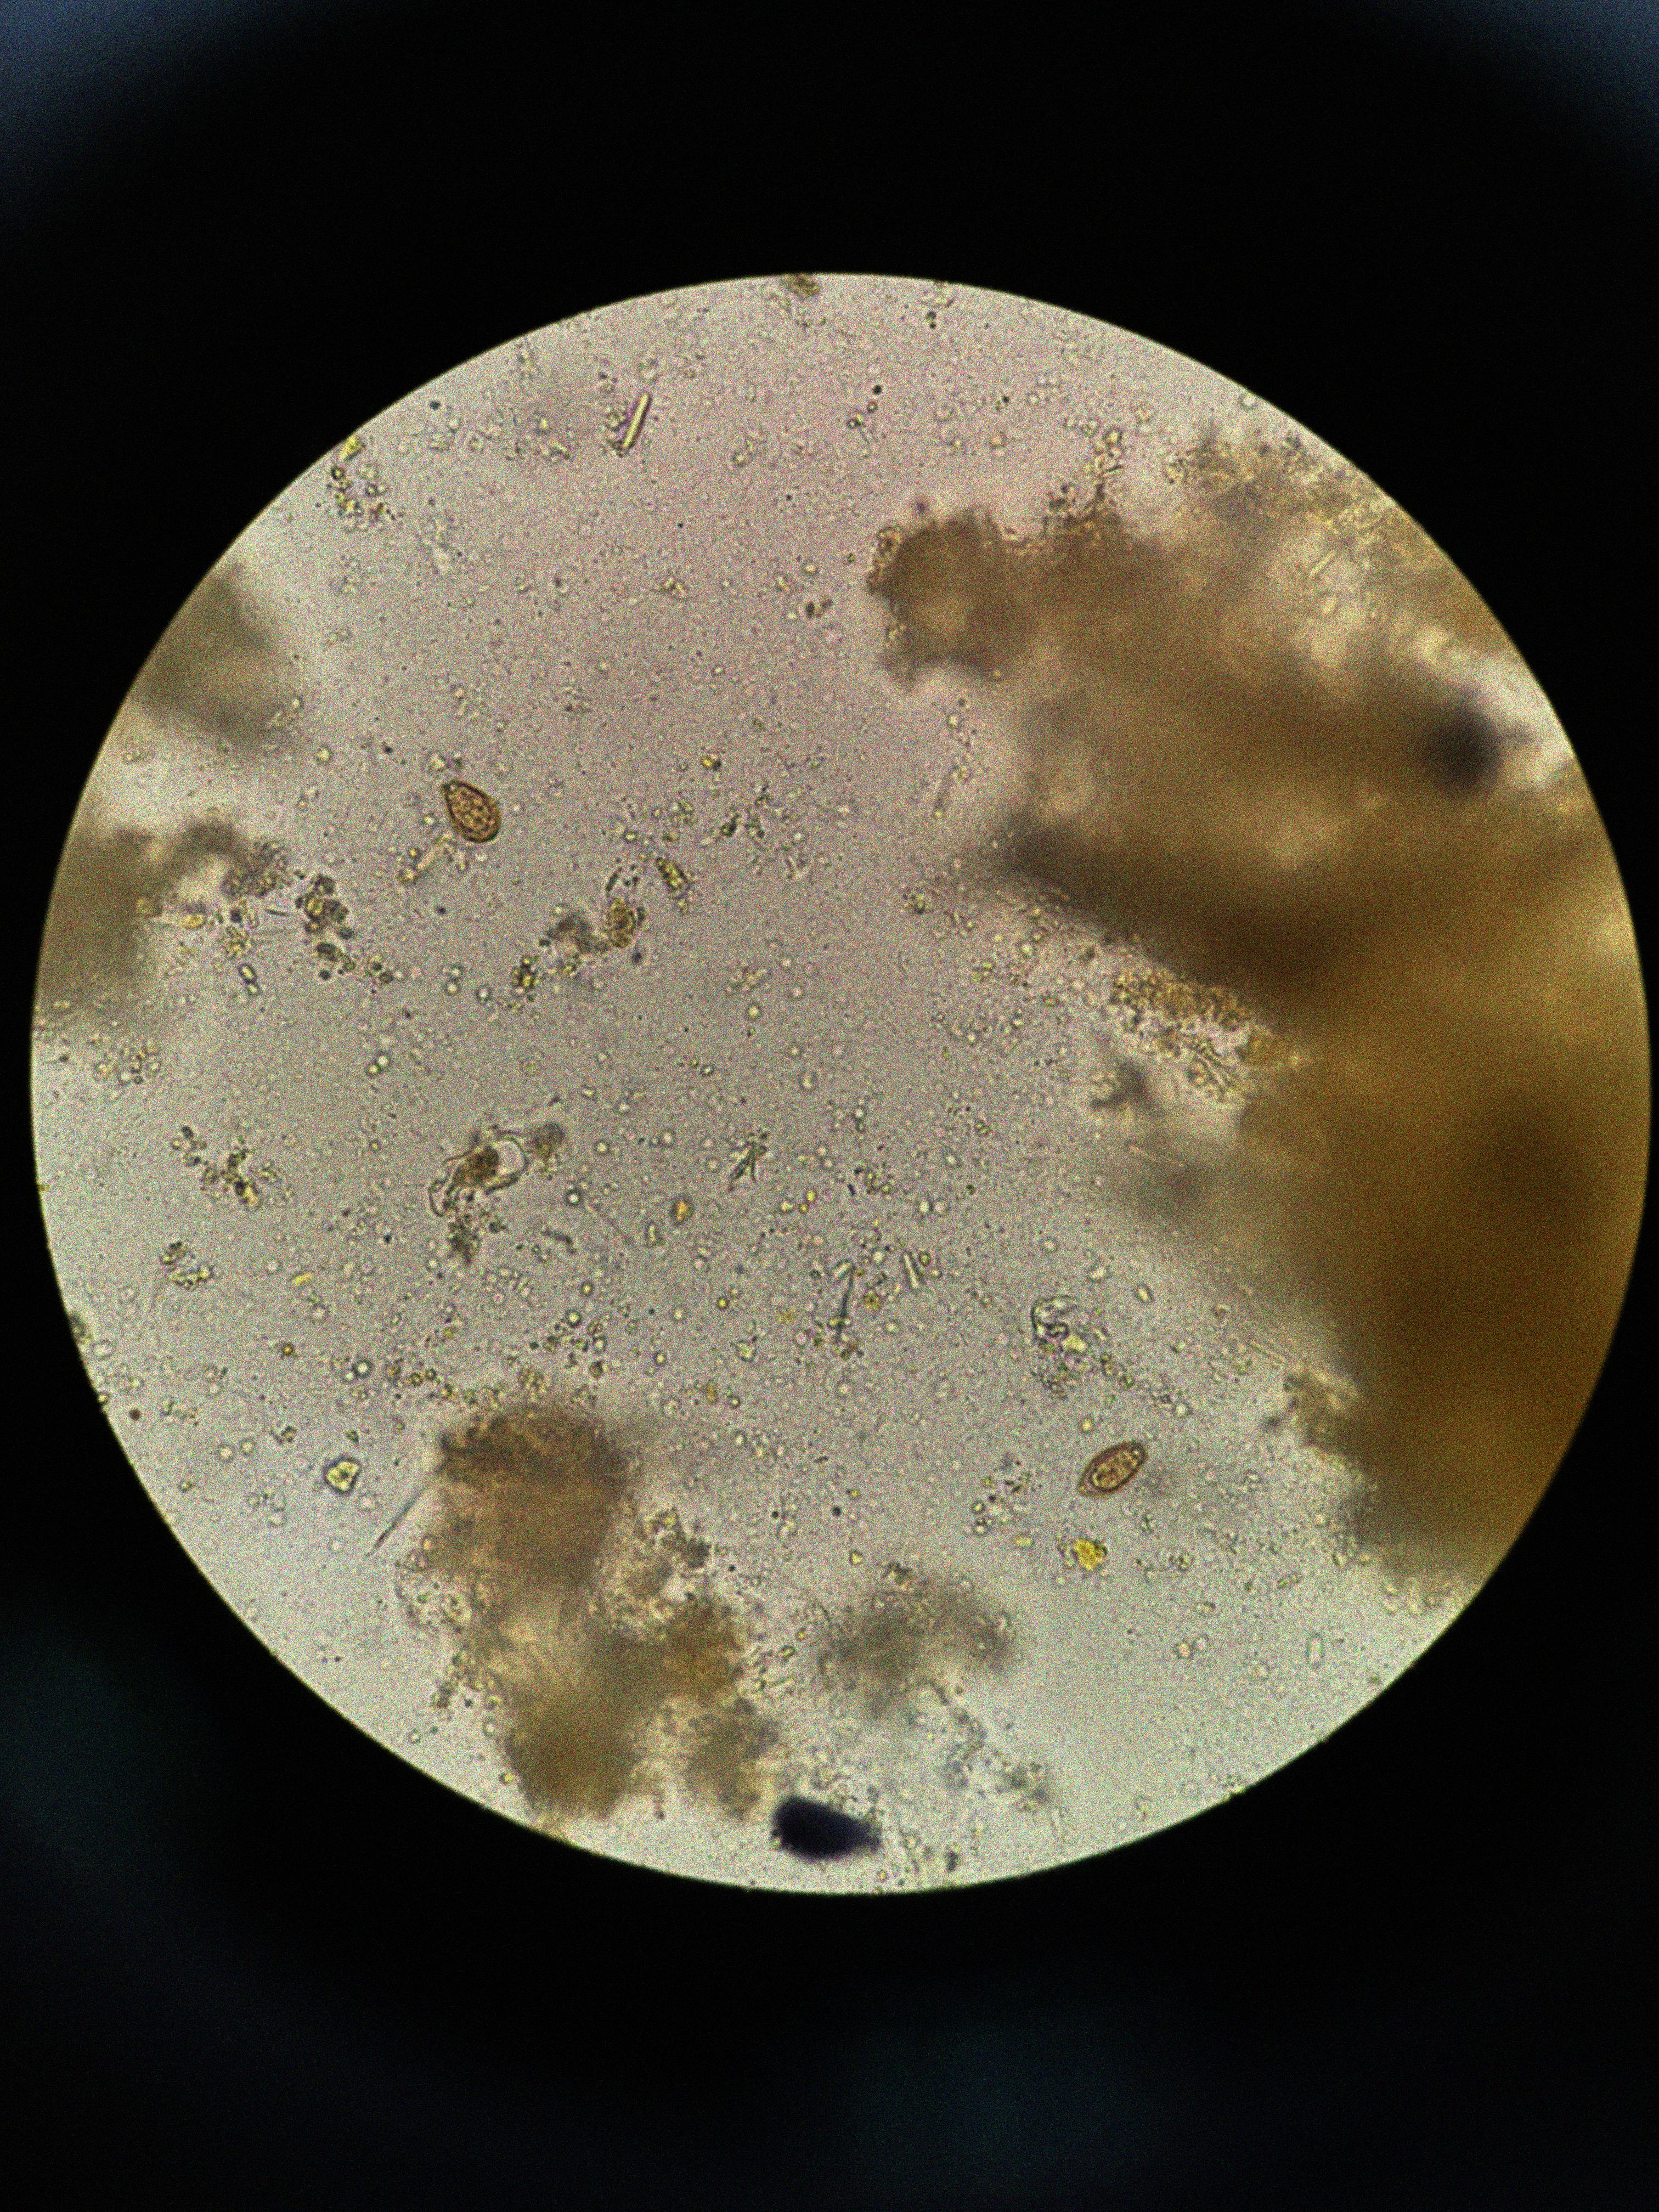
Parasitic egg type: Opisthorchis viverrine